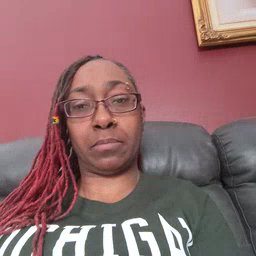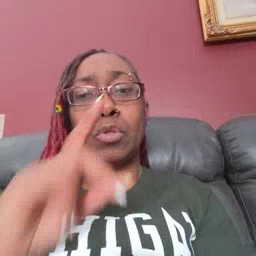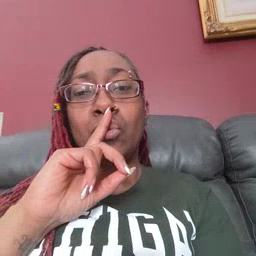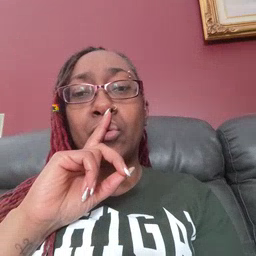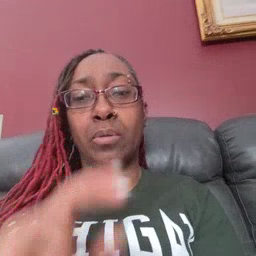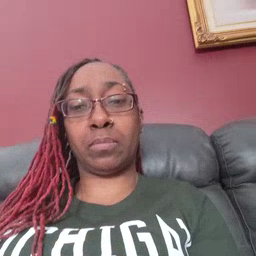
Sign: shhh